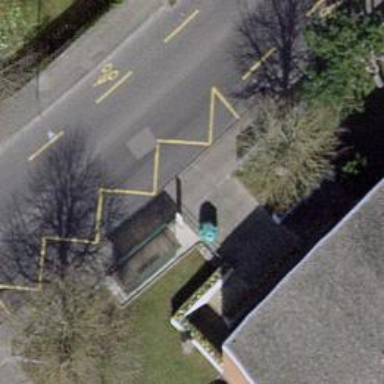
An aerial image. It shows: Sidewalk made of asphalt leading to platform for public transport.